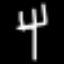
Label: fork